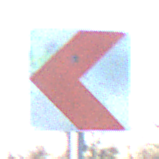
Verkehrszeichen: RichtungstafelnInKurvenKleinRechts
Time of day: MorningAfternoon
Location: Outdoor (Nature)
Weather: PartlyCloudy
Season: NotSpecified
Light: Natural